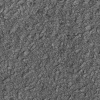
Atmospheric dust classification: not_dusty